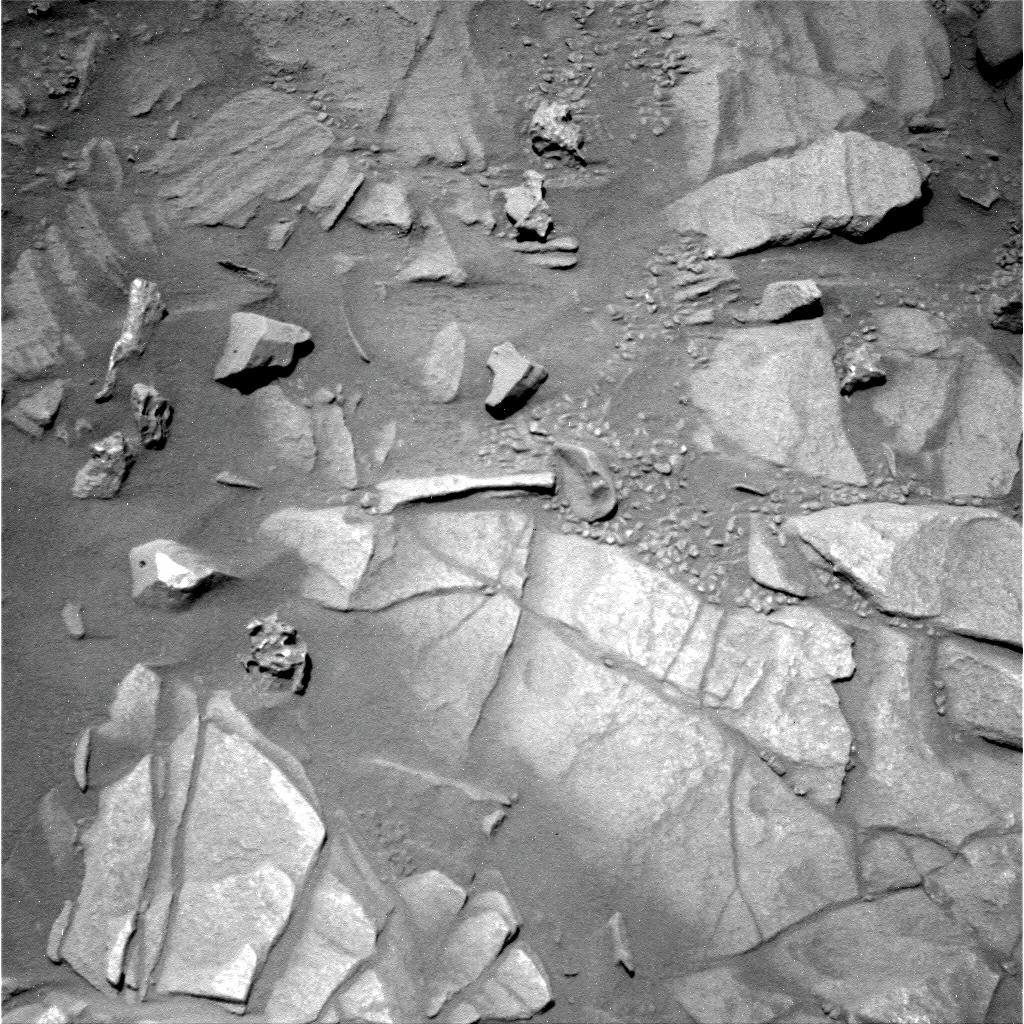
Terrain classes present: Bedrock, Gravel / Sand / Soil, Rock, Shadow